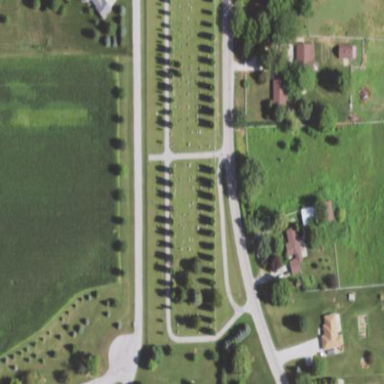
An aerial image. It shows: Grave yard.